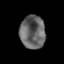
Tissue: prostate
Cell type: T cells
Senescence score: 0.3481
Nuclear area (px): 818
Mean DAPI intensity: 101.046